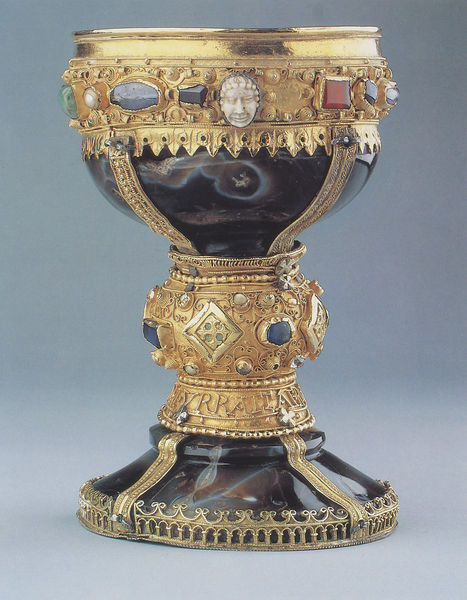
Titel: Kelch von Urraca
Institution: León, Colegiata de San Isidoro
Schlagwörter: steine, porträt, gold, edelsteine, inschrift, vergoldet, verziert, pokal, prunkvoll, emaille, prunkgefäß